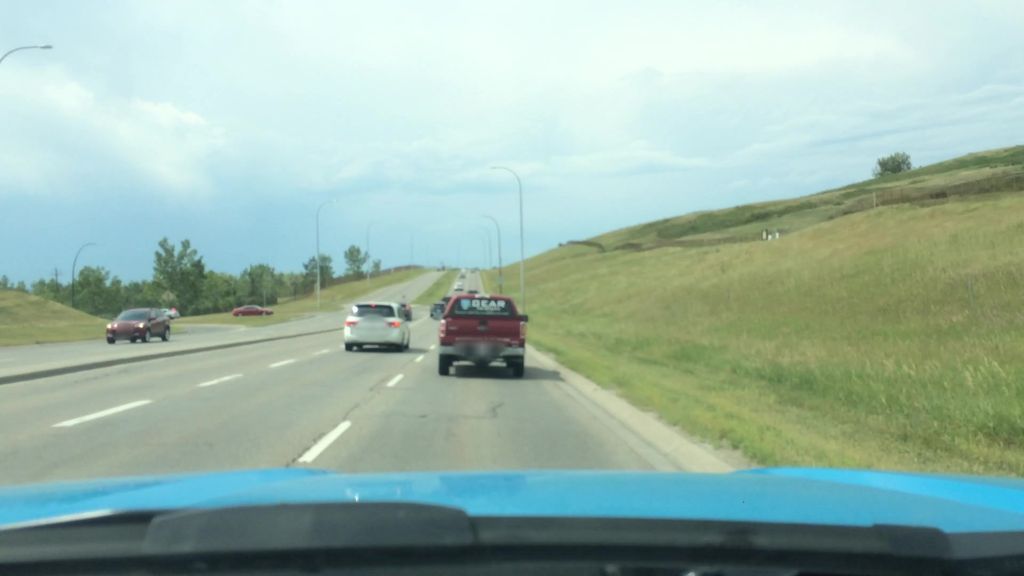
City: calgary